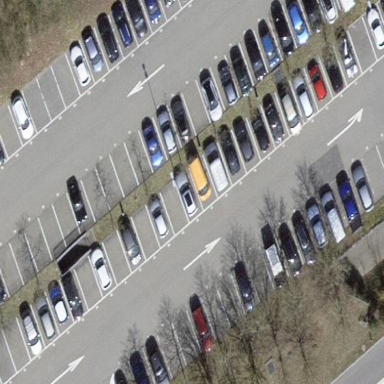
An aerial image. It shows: Paved parking aisle in service road.